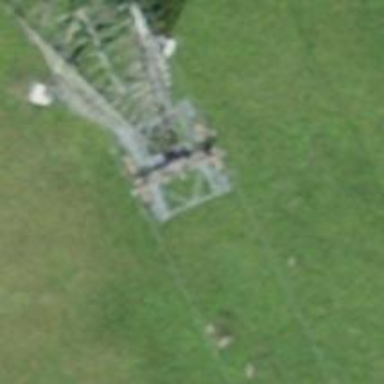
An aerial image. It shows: Pylon for aerialway.